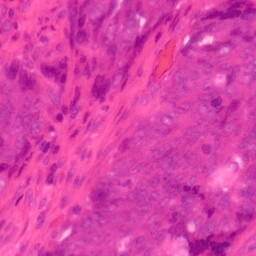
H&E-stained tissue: Colon